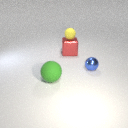
large green rubber sphere in front of small blue metal sphere